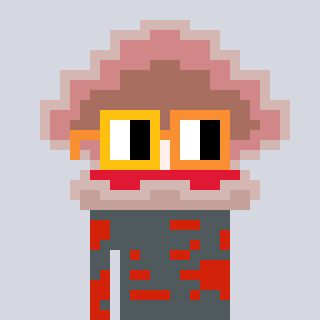
a pixel art character with square yellow and orange glasses, a oyster-shaped head and a red-colored body on a cool background